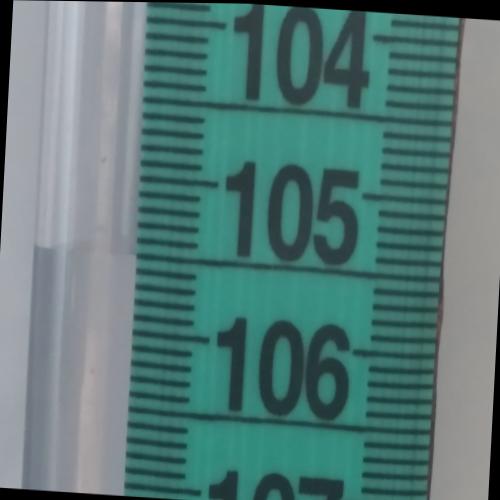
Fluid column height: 105.5 cm